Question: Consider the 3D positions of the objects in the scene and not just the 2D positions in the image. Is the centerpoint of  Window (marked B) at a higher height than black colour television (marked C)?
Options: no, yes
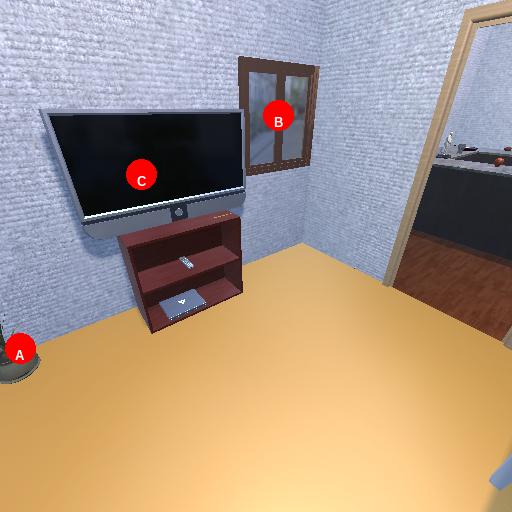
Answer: no